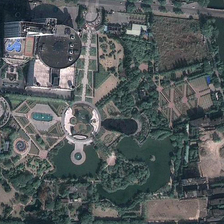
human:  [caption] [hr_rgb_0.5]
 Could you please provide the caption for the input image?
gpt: many green trees with a pond and some buildings are in a park .

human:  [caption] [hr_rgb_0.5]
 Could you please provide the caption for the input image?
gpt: many green trees with a pond and some buildings are in a park .

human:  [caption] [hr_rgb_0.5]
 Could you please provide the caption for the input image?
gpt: many green trees with a pond and some buildings are in a park .

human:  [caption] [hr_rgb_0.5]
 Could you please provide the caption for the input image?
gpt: many green trees with a pond and some buildings are in a park .

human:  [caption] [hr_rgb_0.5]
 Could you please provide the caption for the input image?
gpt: many green trees with a pond and some buildings are in a park .